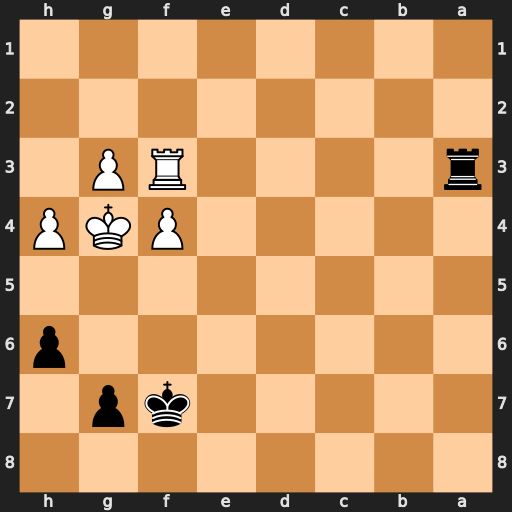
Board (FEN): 8/5kp1/7p/8/5PKP/r4RP1/8/8
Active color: b
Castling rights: -
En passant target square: -
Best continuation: h5+ Kg5 Rxf3